Question: I have included facebook like button in my website and i used 'i frame'
and here is my facebook like button code
'''
<iframe src="//www.facebook.com/plugins/like.php?href=https%3A%2F%2Fdevelopers.facebook.com%2Fdocs%2Fplugins%2F&amp;width&amp;layout=box_count&amp;action=like&amp;show_faces=true&amp;share=true&amp;height=65" scrolling="no" frameborder="0" style="border:none;overflow:hidden;height:65px;" allowTransparency="true"></iframe>
'''
This style is good its square and fix in my page in same maner i tried to apply 'twitter' and 'google+' here i dont get the same style as facebook like

i need to apply same style like facebook
'''
<iframe src="//platform.twitter.com/widgets/follow_button.html?screen_name=twitterapi"
style="width: 300px; height: 20px;"
allowtransparency="true"
frameborder="0"
scrolling="no">
</iframe>
<iframe src="https://plusone.google.com/_/+1/fastbutton?bsv&amp;size=medium&amp;hl=en-US&amp;url=http://test.com/&amp;parent=http://test.com/" allowtransparency="true" frameborder="0" scrolling="no" style="border:none;overflow:hidden;height:65px;" title="+1"></iframe>
'''
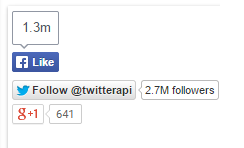
Answer: Check this source : <URL>
And this one : <URL>
---
There are some examples and styles generators how to customize this plugins